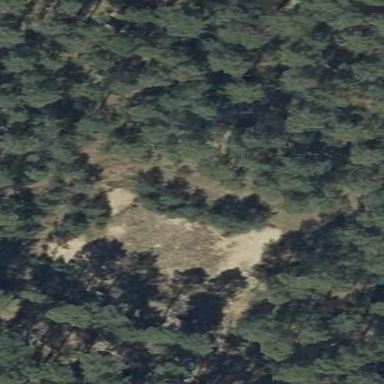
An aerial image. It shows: Military bunker.